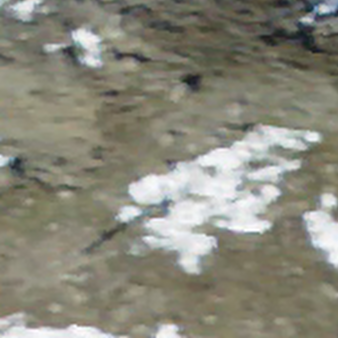
Label: other